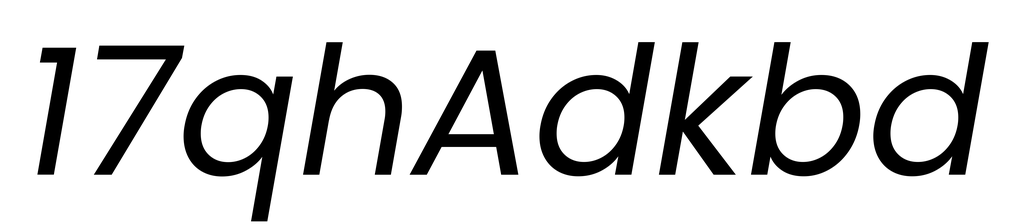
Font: Poppins-Italic